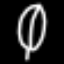
Label: leaf